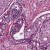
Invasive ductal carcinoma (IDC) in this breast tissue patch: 0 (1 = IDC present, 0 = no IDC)